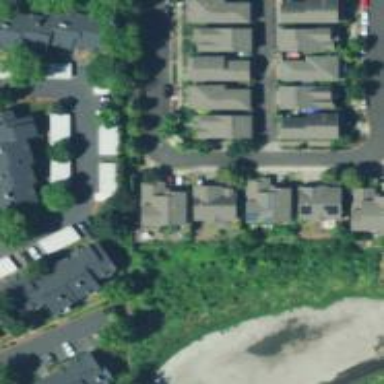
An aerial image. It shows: Residential road with sidewalk on the left side.